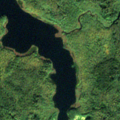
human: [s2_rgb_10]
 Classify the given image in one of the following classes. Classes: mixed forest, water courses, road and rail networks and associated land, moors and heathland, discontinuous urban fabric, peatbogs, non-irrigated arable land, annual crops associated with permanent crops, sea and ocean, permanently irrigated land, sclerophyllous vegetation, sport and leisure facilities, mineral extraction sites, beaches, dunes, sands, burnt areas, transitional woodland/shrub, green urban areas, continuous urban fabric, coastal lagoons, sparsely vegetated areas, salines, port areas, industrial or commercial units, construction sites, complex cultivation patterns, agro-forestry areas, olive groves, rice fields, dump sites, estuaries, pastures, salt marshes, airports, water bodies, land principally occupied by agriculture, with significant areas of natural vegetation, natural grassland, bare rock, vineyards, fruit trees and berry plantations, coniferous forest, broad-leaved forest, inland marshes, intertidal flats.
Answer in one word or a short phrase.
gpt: broad-leaved forest, coniferous forest, mixed forest, water bodies